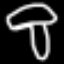
Label: mushroom